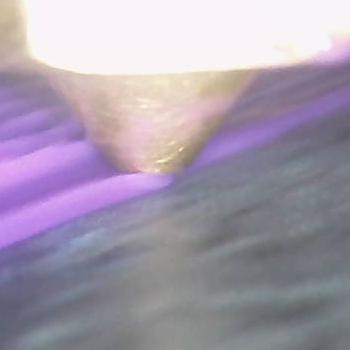
Flow rate: 127%